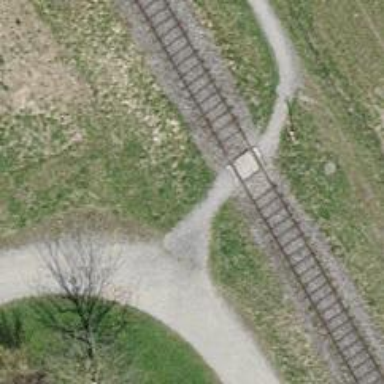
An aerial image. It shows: Crossing for the railway.